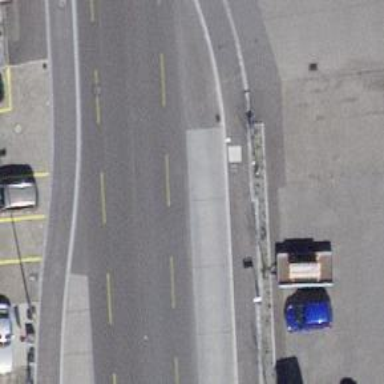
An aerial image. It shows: Platform for public transport is situated by the road.